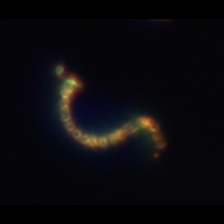
Taxon: Chaetoceros
Group: Diatoms